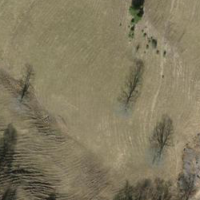
EUNIS habitat code: 23
Species observed at this site:
Euphorbia cyparissias